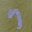
Label: 7